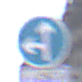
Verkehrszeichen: VorgeschriebeneFahrtrichtungGeradeausOderLinks
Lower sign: EinspurigeFahrzeugeFrei6
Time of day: MorningAfternoon
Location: Outdoor (Urban)
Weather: PartlyCloudy
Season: NotSpecified
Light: Natural